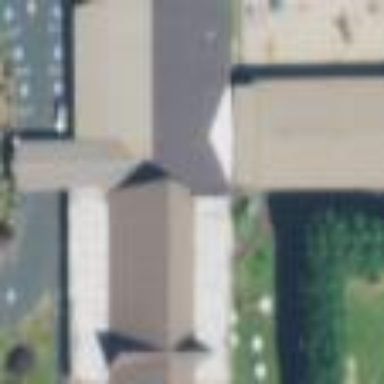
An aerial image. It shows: Building that is place of worship.